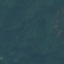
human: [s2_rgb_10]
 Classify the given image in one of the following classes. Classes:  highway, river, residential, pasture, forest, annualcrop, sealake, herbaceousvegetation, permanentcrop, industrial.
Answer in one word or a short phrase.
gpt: Forest